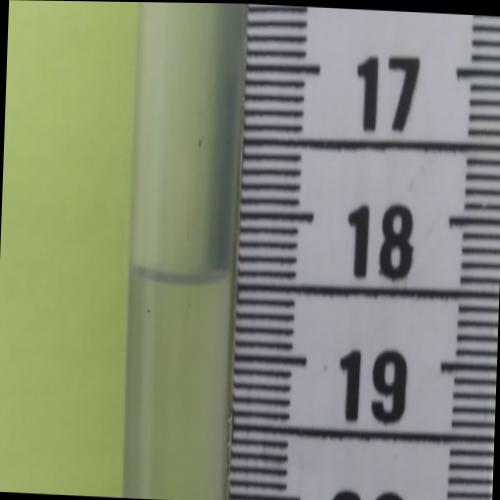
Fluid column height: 18.5 cm